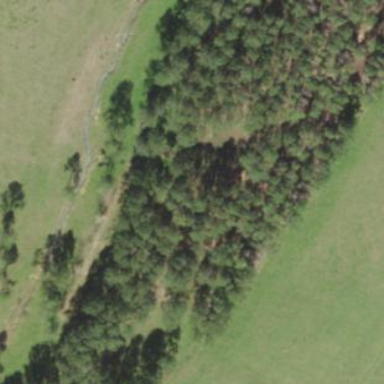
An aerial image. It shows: Forest area dominated by needle-leaved trees.